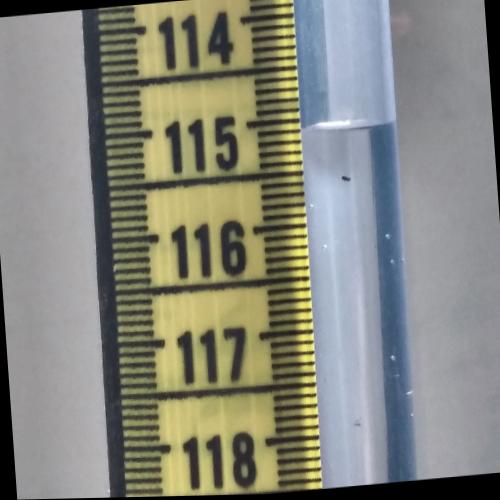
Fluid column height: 115.1 cm